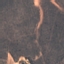
Land use / land cover: HerbaceousVegetation